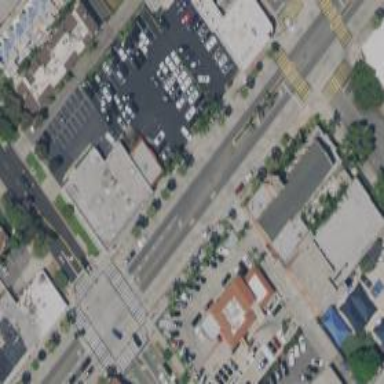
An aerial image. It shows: Primary highway with asphalt surface surrounded by retail establishments.